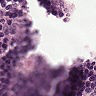
Metastatic tissue present: no